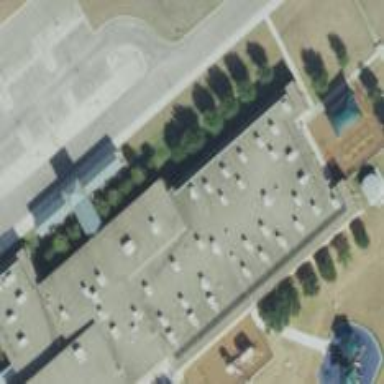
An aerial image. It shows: School building.